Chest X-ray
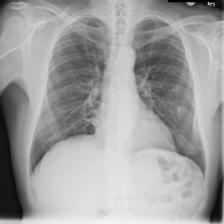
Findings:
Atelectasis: positive
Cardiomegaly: negative
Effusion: negative
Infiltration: negative
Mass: negative
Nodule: negative
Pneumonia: negative
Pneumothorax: negative
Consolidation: negative
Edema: negative
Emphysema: negative
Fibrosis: positive
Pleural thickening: negative
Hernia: negative